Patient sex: M
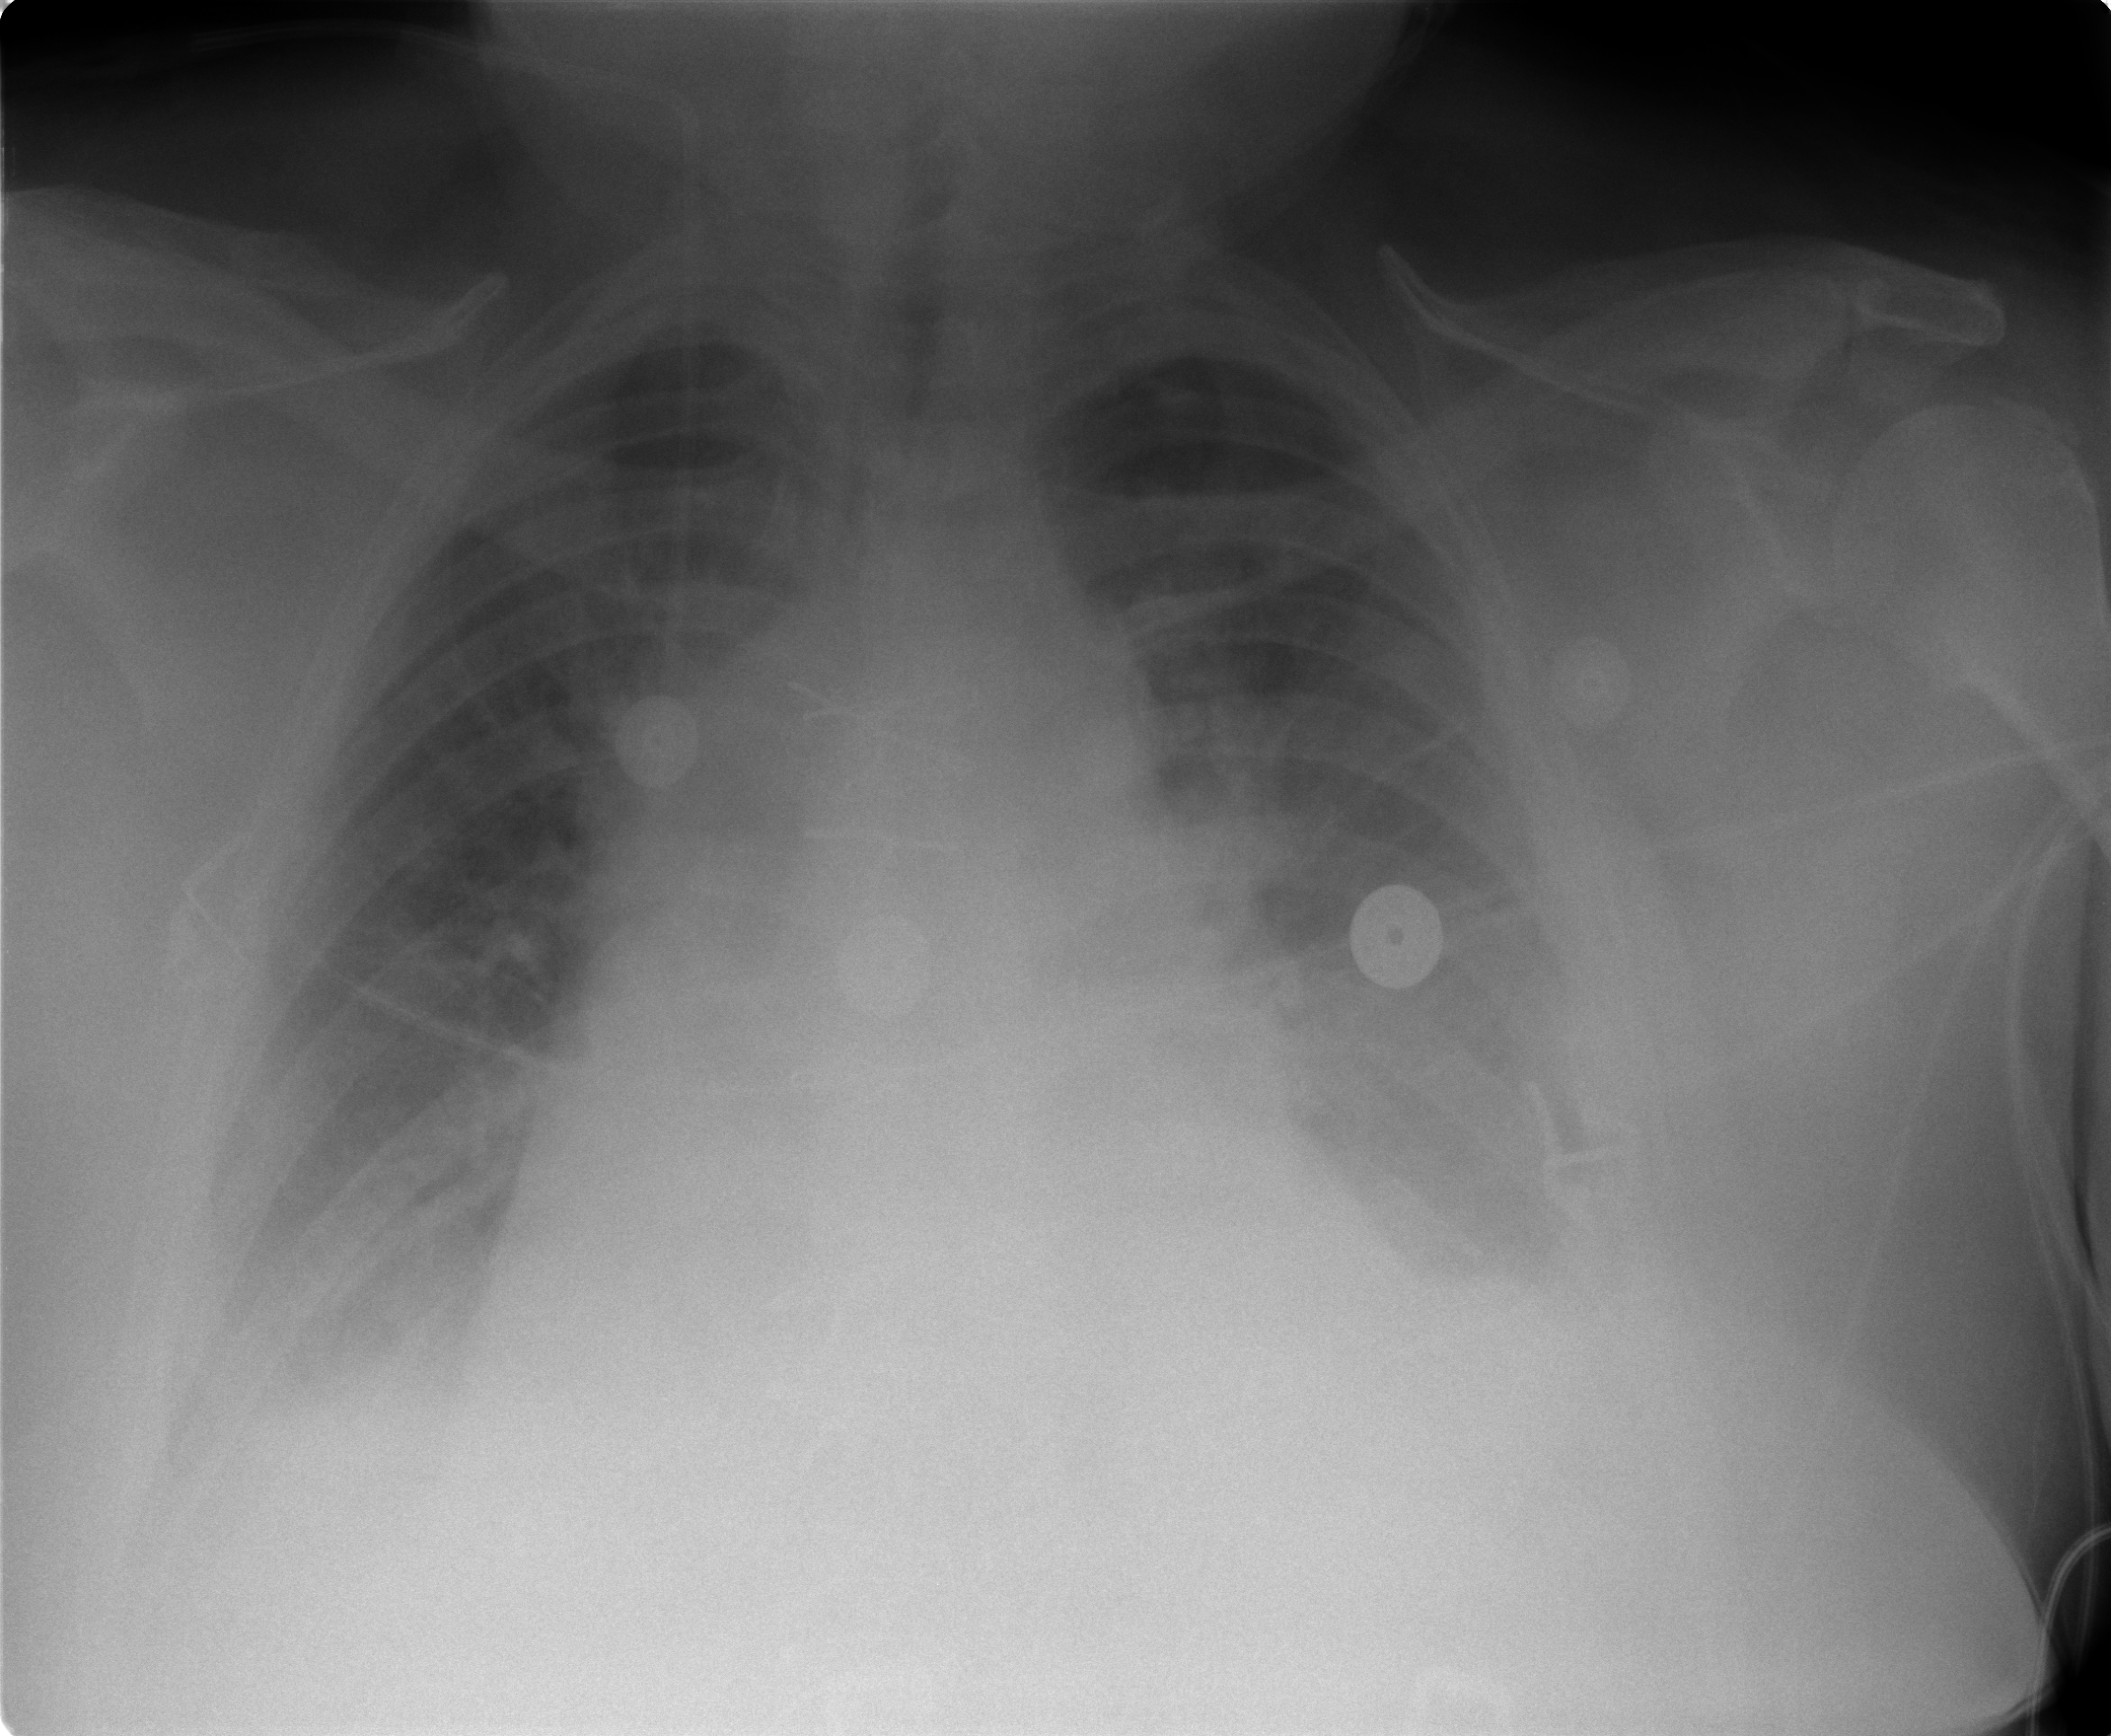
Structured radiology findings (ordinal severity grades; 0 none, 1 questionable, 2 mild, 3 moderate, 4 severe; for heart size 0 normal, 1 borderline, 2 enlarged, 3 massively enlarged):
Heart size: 2
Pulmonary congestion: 2
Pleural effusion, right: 2
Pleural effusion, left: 2
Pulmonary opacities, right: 0
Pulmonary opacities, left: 0
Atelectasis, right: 2
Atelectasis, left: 2